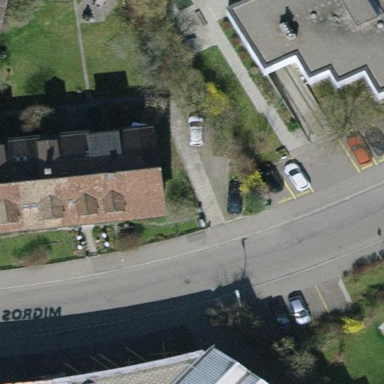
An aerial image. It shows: Gabled roof tile apartment building.